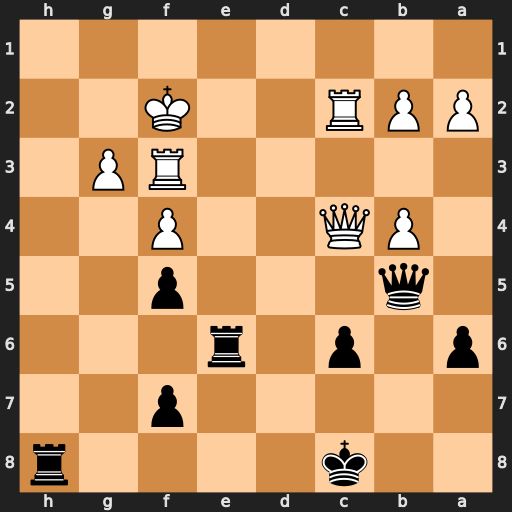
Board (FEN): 2k4r/5p2/p1p1r3/1q3p2/1PQ2P2/5RP1/PPR2K2/8
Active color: b
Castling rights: -
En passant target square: -
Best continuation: Rh2+ Kg1 Rxc2 Qxc2 Re1+ Kh2 Re2+ Rf2 Rxc2